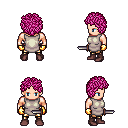
a pixel art fantasy rpg character, male body template, human, light skin, white tunic, gold greaves, pink curly afro hairstyle, gold gloves, maroon shoes, dagger, four views (front, back, left, right), 2x2 character sprite sheet, small pixel art, hard edges, no anti-aliasing